Question: How can I pin the same color to a value in diffent plots?
Say I have two data.frames df1 and df2:
'''
library(ggplot2)
library(gridExtra)
set.seed(1)
df1 <- data.frame(c=c('a', 'b', 'c', 'd', 'e'), x=1:5, y=runif(5))
df2 <- data.frame(c=c('a', 'c', 'e', 'g', 'h'), x=1:5, y=runif(5))
'''
When plotting them using c as color-indicator I get the same five colors.
'''
g1 <- ggplot(df1, aes(x=x, y=y, fill=c)) + geom_bar(stat="identity")
g2 <- ggplot(df2, aes(x=x, y=y, fill=c)) + geom_bar(stat="identity")
grid.arrange(g1, g2, ncol=2)
'''

But I want that same values of c get the same color.
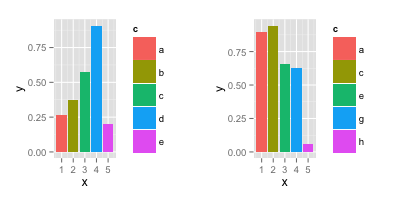
Answer: I now wrote a function which generates another function which computes the colors. I'm not sure if it's a good way. Comments appreciated.
'''
library(ggplot2)
library(gridExtra)
library(RColorBrewer)
makeColors <- function(){
maxColors <- 10
usedColors <- c()
possibleColors <- colorRampPalette( brewer.pal( 9 , "Set1" ) )(maxColors)
function(values){
newKeys <- setdiff(values, names(usedColors))
newColors <- possibleColors[1:length(newKeys)]
usedColors.new <- c(usedColors, newColors)
names(usedColors.new) <- c(names(usedColors), newKeys)
usedColors <<- usedColors.new
possibleColors <<- possibleColors[length(newKeys)+1:maxColors]
usedColors
}
}
mkColor <- makeColors()
set.seed(1)
df1 <- data.frame(c=c('a', 'b', 'c', 'd', 'e'), x=1:5, y=runif(5))
df2 <- data.frame(c=c('a', 'c', 'e', 'g', 'h'), x=1:5, y=runif(5))
g1 <- ggplot(df1, aes(x=x, y=y, fill=c)) + geom_bar(stat="identity") + scale_fill_manual(values = mkColor(df1$c))
g2 <- ggplot(df2, aes(x=x, y=y, fill=c)) + geom_bar(stat="identity") + scale_fill_manual(values = mkColor(df2$c))
grid.arrange(g1, g2, ncol=2)
'''